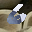
Label: 6